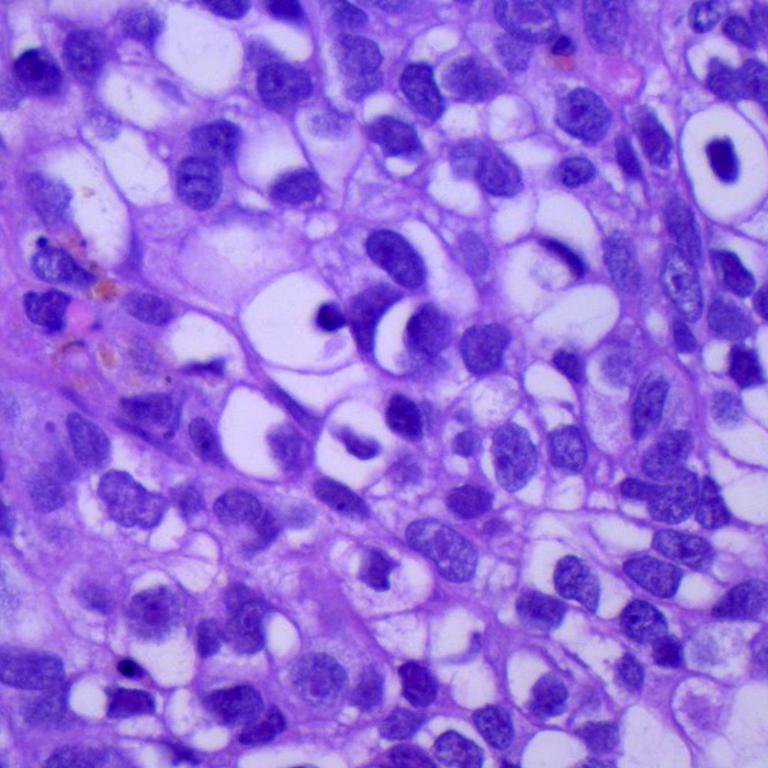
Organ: lung
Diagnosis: squamous carcinomas